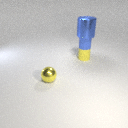
small yellow rubber cylinder below small blue rubber cylinder